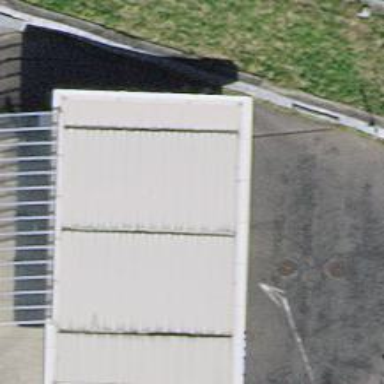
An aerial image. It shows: Fuel station.